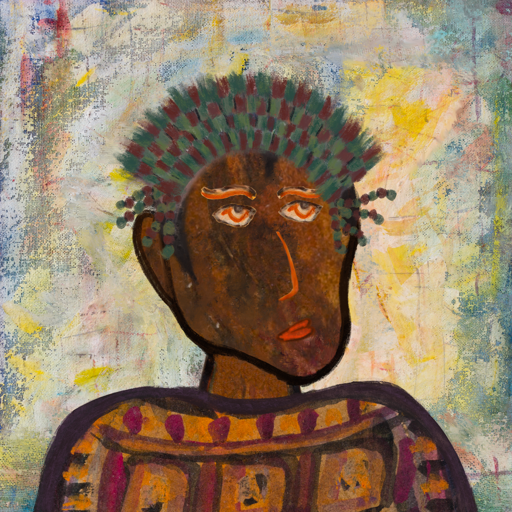
Background: Irani, Head And Neck Side: Mosgoul, Face Side: Experience, Bust: Doll, Hair Side: Roy_Bahadur, Head Accessory: After_Raid_Crown, Second Necklace: Blank, Necklace: Blank, Baby: Blank